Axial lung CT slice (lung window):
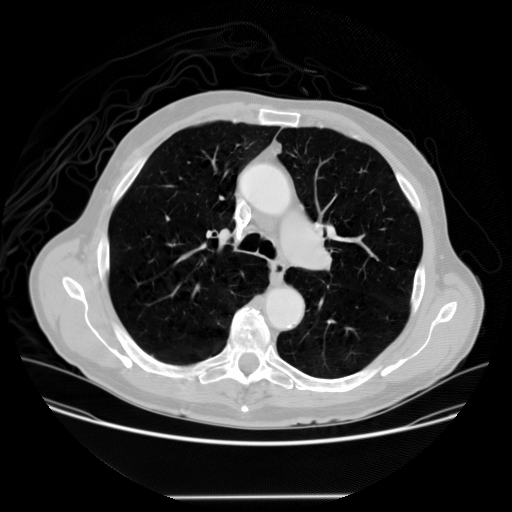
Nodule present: no